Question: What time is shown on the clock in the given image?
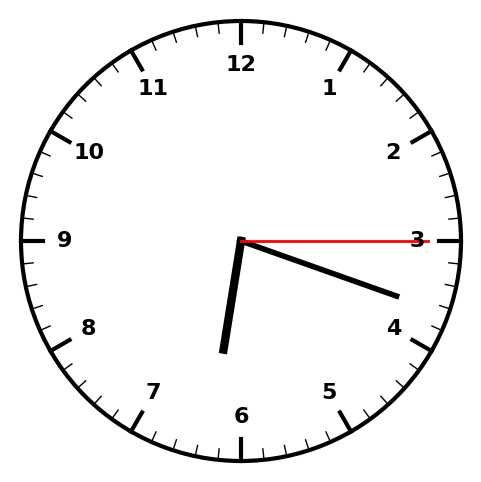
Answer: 06:18:15